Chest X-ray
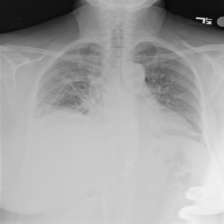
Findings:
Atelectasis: positive
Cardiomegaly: negative
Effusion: negative
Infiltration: negative
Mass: negative
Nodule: negative
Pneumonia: negative
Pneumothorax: positive
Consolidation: negative
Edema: negative
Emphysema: negative
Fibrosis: negative
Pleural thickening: negative
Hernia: negative